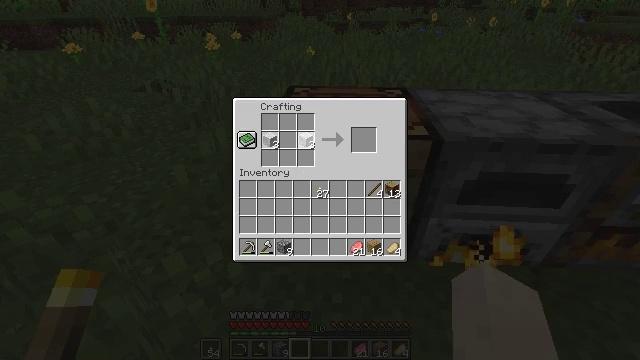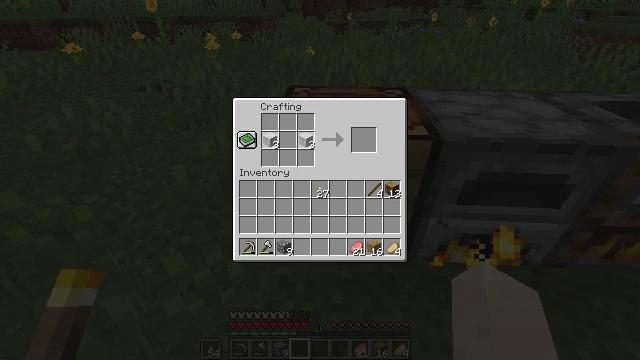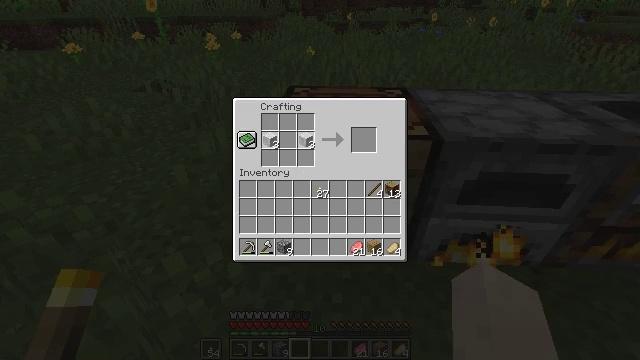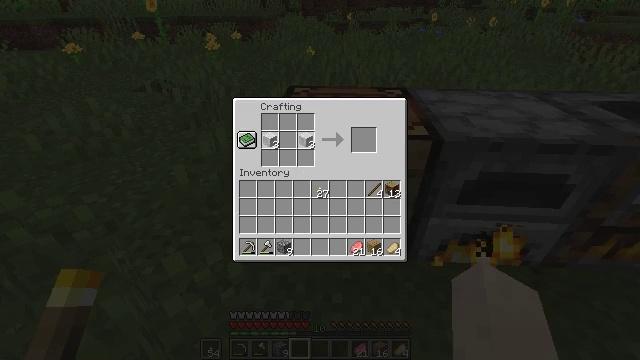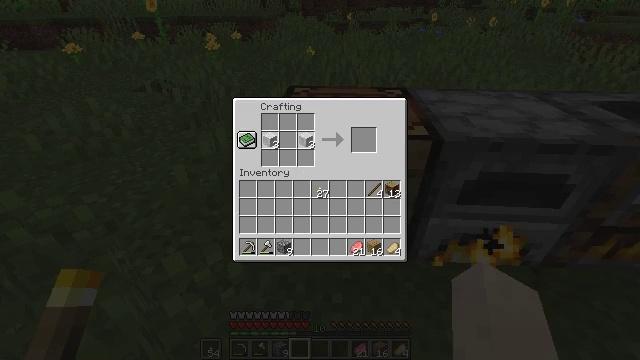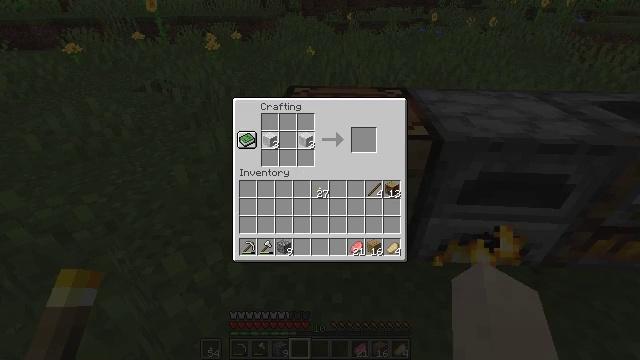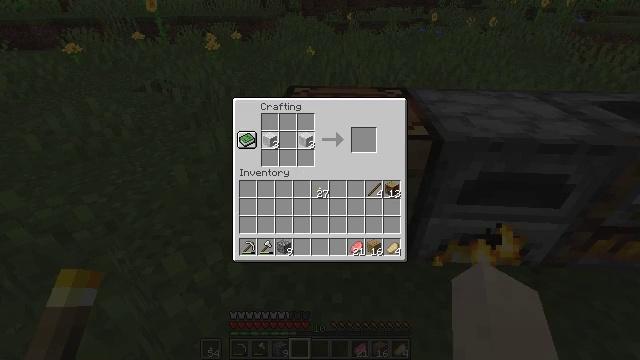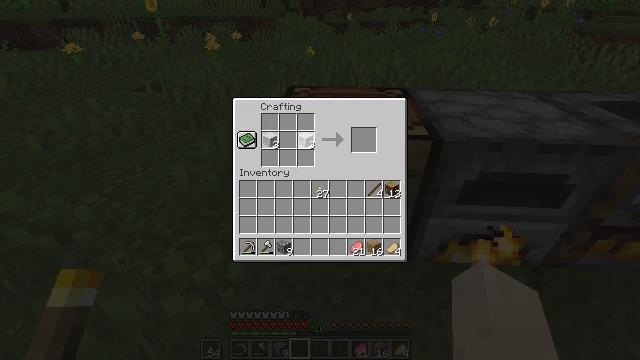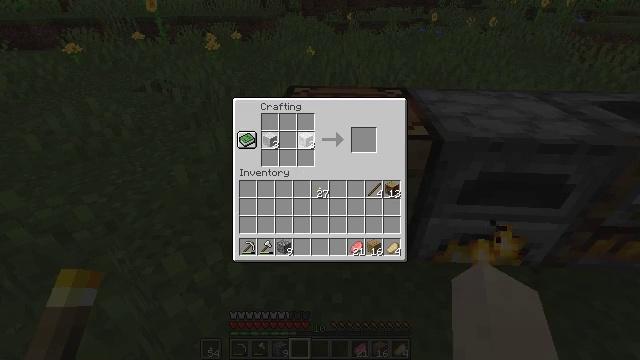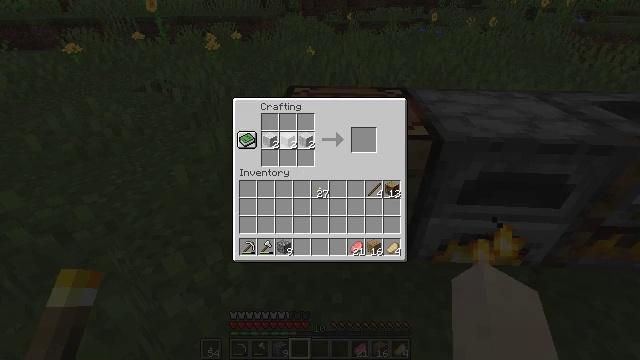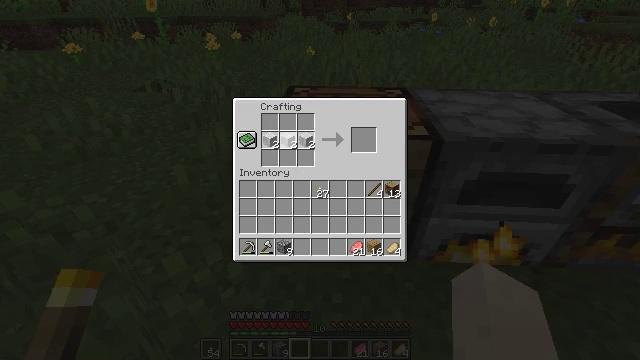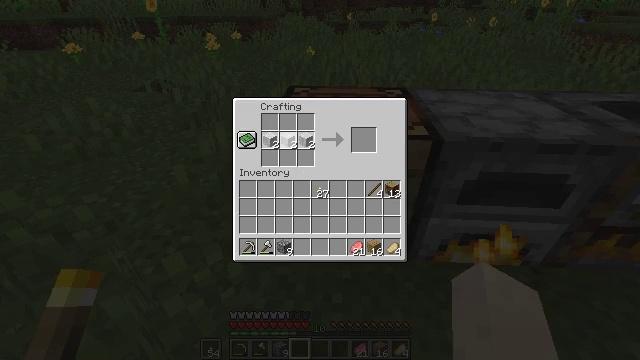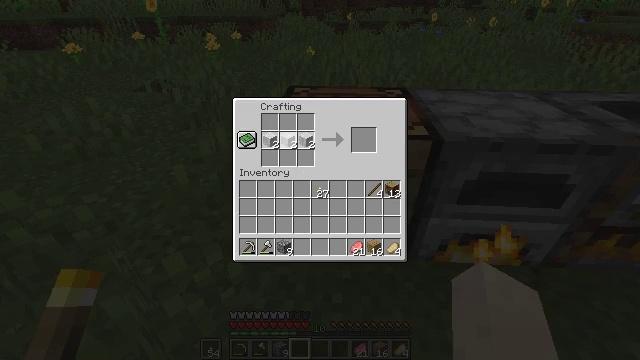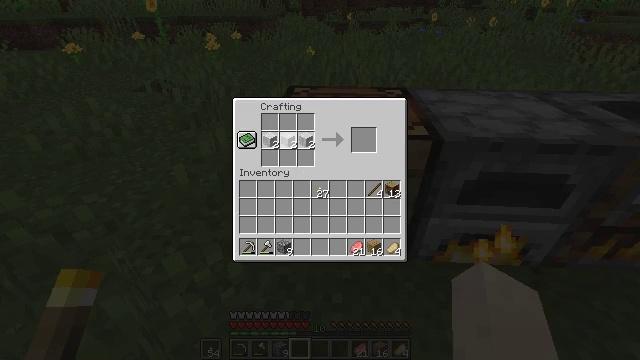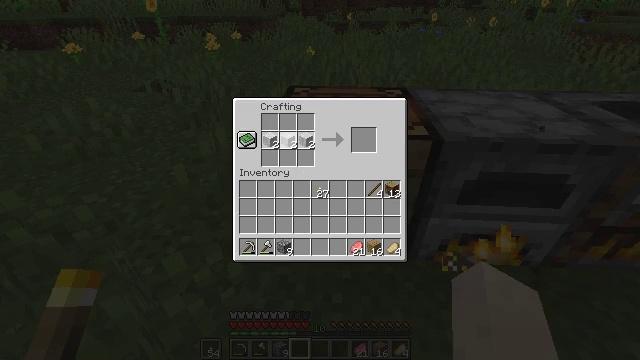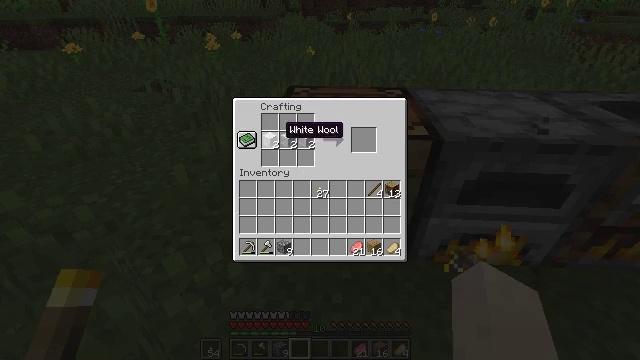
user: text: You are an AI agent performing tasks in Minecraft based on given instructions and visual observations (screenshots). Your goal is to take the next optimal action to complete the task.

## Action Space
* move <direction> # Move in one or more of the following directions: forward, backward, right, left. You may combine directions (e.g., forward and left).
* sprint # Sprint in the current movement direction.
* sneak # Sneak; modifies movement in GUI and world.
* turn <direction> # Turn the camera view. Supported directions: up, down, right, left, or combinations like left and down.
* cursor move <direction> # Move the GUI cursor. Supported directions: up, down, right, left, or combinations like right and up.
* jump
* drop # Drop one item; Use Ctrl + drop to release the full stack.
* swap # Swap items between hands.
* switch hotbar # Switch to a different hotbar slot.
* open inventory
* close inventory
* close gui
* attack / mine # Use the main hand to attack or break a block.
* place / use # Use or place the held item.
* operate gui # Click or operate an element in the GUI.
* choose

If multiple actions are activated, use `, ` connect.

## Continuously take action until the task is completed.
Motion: motion action
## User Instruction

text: Use the crafting table to make a white bed.
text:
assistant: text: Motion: operate gui
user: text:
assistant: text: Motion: operate gui
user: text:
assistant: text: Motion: operate gui
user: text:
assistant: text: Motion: operate gui
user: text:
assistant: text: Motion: operate gui
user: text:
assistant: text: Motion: operate gui
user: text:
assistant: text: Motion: operate gui
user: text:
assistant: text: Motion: cursor move left, operate gui
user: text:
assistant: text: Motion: operate gui
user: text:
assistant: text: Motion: operate gui
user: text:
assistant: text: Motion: operate gui
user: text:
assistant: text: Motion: operate gui
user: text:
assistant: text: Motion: operate gui
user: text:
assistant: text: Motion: cursor move left, operate gui
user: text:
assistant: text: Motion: cursor move left
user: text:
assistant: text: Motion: no_op
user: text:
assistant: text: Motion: no_op
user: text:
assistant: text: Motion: no_op
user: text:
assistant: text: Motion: no_op
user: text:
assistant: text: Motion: no_op
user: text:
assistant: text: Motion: no_op
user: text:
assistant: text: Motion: cursor move right and down
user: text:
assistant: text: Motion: cursor move right and down
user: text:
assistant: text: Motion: cursor move right and down
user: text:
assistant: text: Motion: no_op
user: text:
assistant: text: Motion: cursor move up
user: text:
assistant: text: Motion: cursor move right and up
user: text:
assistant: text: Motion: no_op
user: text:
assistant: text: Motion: no_op
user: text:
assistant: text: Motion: no_op